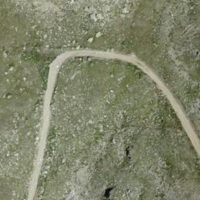
EUNIS habitat code: 48
Species observed at this site:
Kalmia procumbens